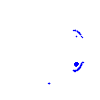
Particle: kaon